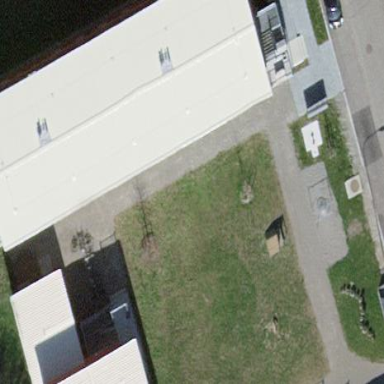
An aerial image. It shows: Building with flat roof.